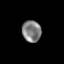
Tissue: prostate
Cell type: Myeloid cells
Senescence score: 0.7481
Nuclear area (px): 403
Mean DAPI intensity: 127.893